Question: i have a self related table myTable like :
'''
ID | RefID
----------
1 | NULL
2 | 1
3 | 2
4 | NULL
5 | 2
6 | 5
7 | 5
8 | NULL
9 | 7
'''
i need to get leaf rows on any depth
based on the table above, the result must be :
'''
ID | RefID
----------
3 | 2
4 | NULL
6 | 5
8 | NULL
9 | 7
'''
thank you
PS: the depth may vary , here is very small example

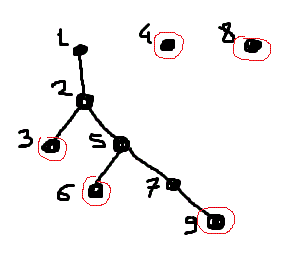
Answer: Try:
'''
SELECT id,
refid
FROM mytable t
WHERE NOT EXISTS (SELECT 1
FROM mytable
WHERE refid = t.id)
'''